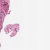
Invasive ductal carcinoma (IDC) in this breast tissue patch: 0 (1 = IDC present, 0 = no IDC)